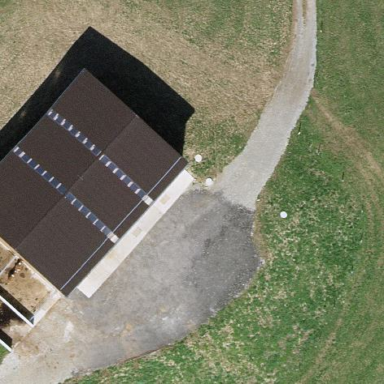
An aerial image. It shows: Farm auxiliary building.